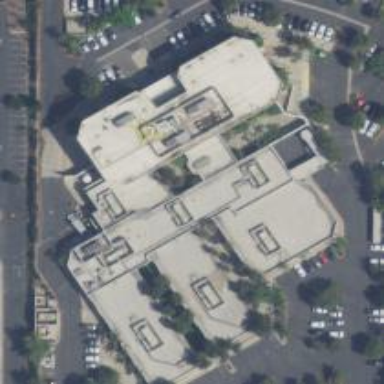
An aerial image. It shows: Healthcare facility identified as hospital.